Question: Regarding the RFID protocol HB (not HB+) I am having a hard time understanding why my approach will not work.
So in HB we have the Tag and the Reader whom both share a secret X.
We are trying to figure out X.
The protocol goes as follow:

Lets suppose k = 3 bits.
From the papers I have read it seems the attack goes as follows.
set a = 001 and send say 1000 times
set a = 010 and send 1000 times
set a = 100 and send 1000 times
take the parity which comes out the majority of times for each a revealing x.
This makes sense to me and works fine.
My question is, why can I not simply set a to 001. Since a = 001 when it is ANDED with x it will always produce x which will then be XOR with v. The resulting Z will always be either x or it will be x XOR with 1. We then just take the output that happens the majority of the times which would be x since the prob of v = 1 < .5
I feel like I would only have to run this say 10 times rather then running every a multiple times.
Am i missing an important aspect of this.
Thanks
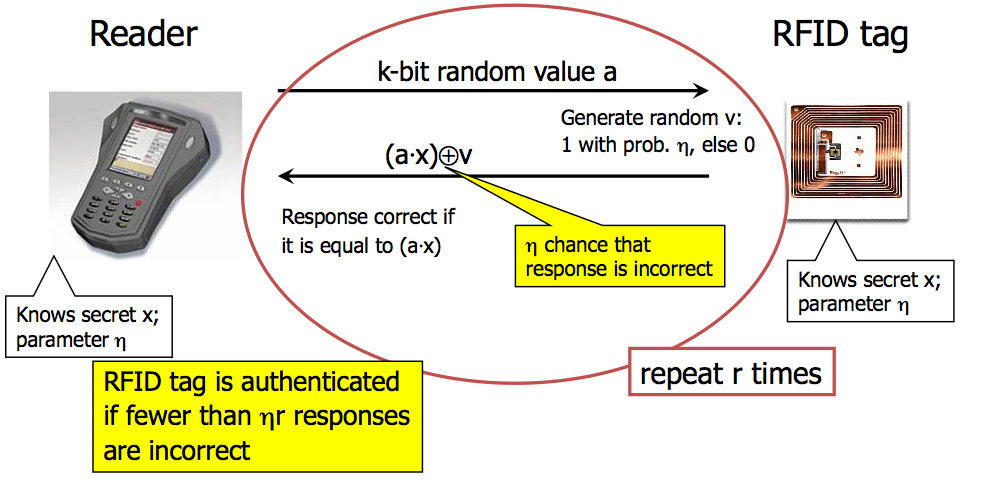
Answer: and are of length , so
= { , ..., }
= { , ..., }
If, = 3, this would be
= { , , }
= { , , }
I.e. and would be one of '000', '001', '010', '011', '100', '101', '110', or '111'.
So the scalar product * results in
* = ( AND ) XOR ( AND ) XOR ( AND )
Consequently using = '001' results in
= * '001' = ( AND '0') XOR ( AND '0') XOR ( AND '1') =
So you would not get the remaining digits of (i.e. and ) in that case. Similarly, if you use an with more than one bit set, e.g. = '111', you would get
= * '111' = ( AND '1') XOR ( AND '1') XOR ( AND '1') = XOR XOR
and therefore could dervice the digits of . Thus, you need to perform the protocol with = '001', = '010', and = '100' in order to get each digit of .
Well, for every round, you will get a correct result with a probability . So the expected value would be
E[X] = , if the correct digit is a '1', and
E[X] = 1 - , if the correct digit is a '0'.
Hence, the mean value over all rounds (i.e. every sample you take) will for a '1' and will 1 - for a '0' for an number of rounds. But this does not necessarily mean that you already reach this expected value after 1 round or 10 rounds. However, with every round you increase the confidence of getting the expected value.